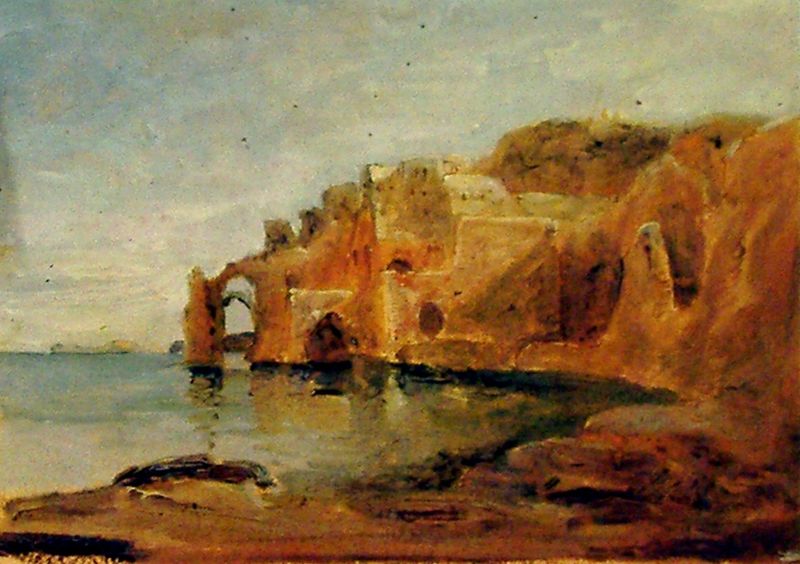
Titel: Ruine am Golf von Neapel
Künstler: Karl Blechen
Standort: Berlin
Institution: Alte Nationalgalerie
Schlagwörter: baum, berg, blau, dunkel, felsen, gemälde, himmel, meer, schatten, wasser, weiß, wolken, gelb, grün, landschaft, ocker, sand, see, stadt, ufer, braun, bunt, fenster, grau, hell, licht, orange, schwarz, anlage, gebäude, haus, rot, wolke, beige, architektur, stein, horizont, häuser, hügel, natur, spiegelung, gewässer, sonne, insel, gold, england, gotik, rosa, anhöhe, boot, boote, hellblau, spanien, farbig, küste, schiff, sommer, strand, bogen, abhang, lehm, warm, berge, fels, gebirge, gipfel, hang, klippen, dorf, dächer, mauer, violett, steil, stimmung, tor, bucht, unscharf, klippe, steilküste, bögen, ruine, burg, höhe, palast, fischerboot, festung, felsspitze, höhlen, ruinen, tore, villa, verschwommen, sandstein, mauern, lanschaft, siedlung, graben, kliff, durchfahrt, merr, amalfi, runie, sea, fesen, gewölkt, lehmhäuser, felsbogen, felsfestung, frstung, insell, pueblos, häuseer, felsenbauten, mauerwerl, buchz, felsmeer